Aerial crown-view tile of a tropical tree (Barro Colorado Island, Panama), acquired 20241112:
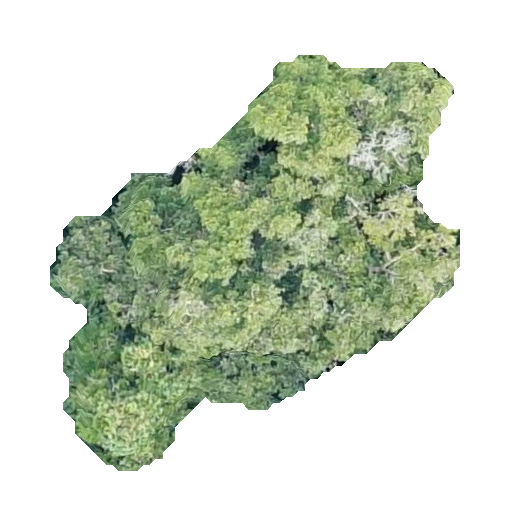
Species: Guapira myrtiflora
GBIF accepted scientific name: Guapira myrtiflora
Crown area: 159.926 m²